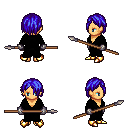
a pixel art fantasy rpg character, female body template, human, tanned skin, black robe, metal pants, blue bangs hairstyle, metal gloves, gold boots, spear, four views (front, back, left, right), 2x2 character sprite sheet, small pixel art, hard edges, no anti-aliasing